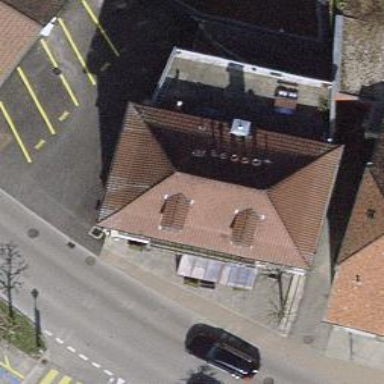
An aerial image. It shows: Restaurant.